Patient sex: M
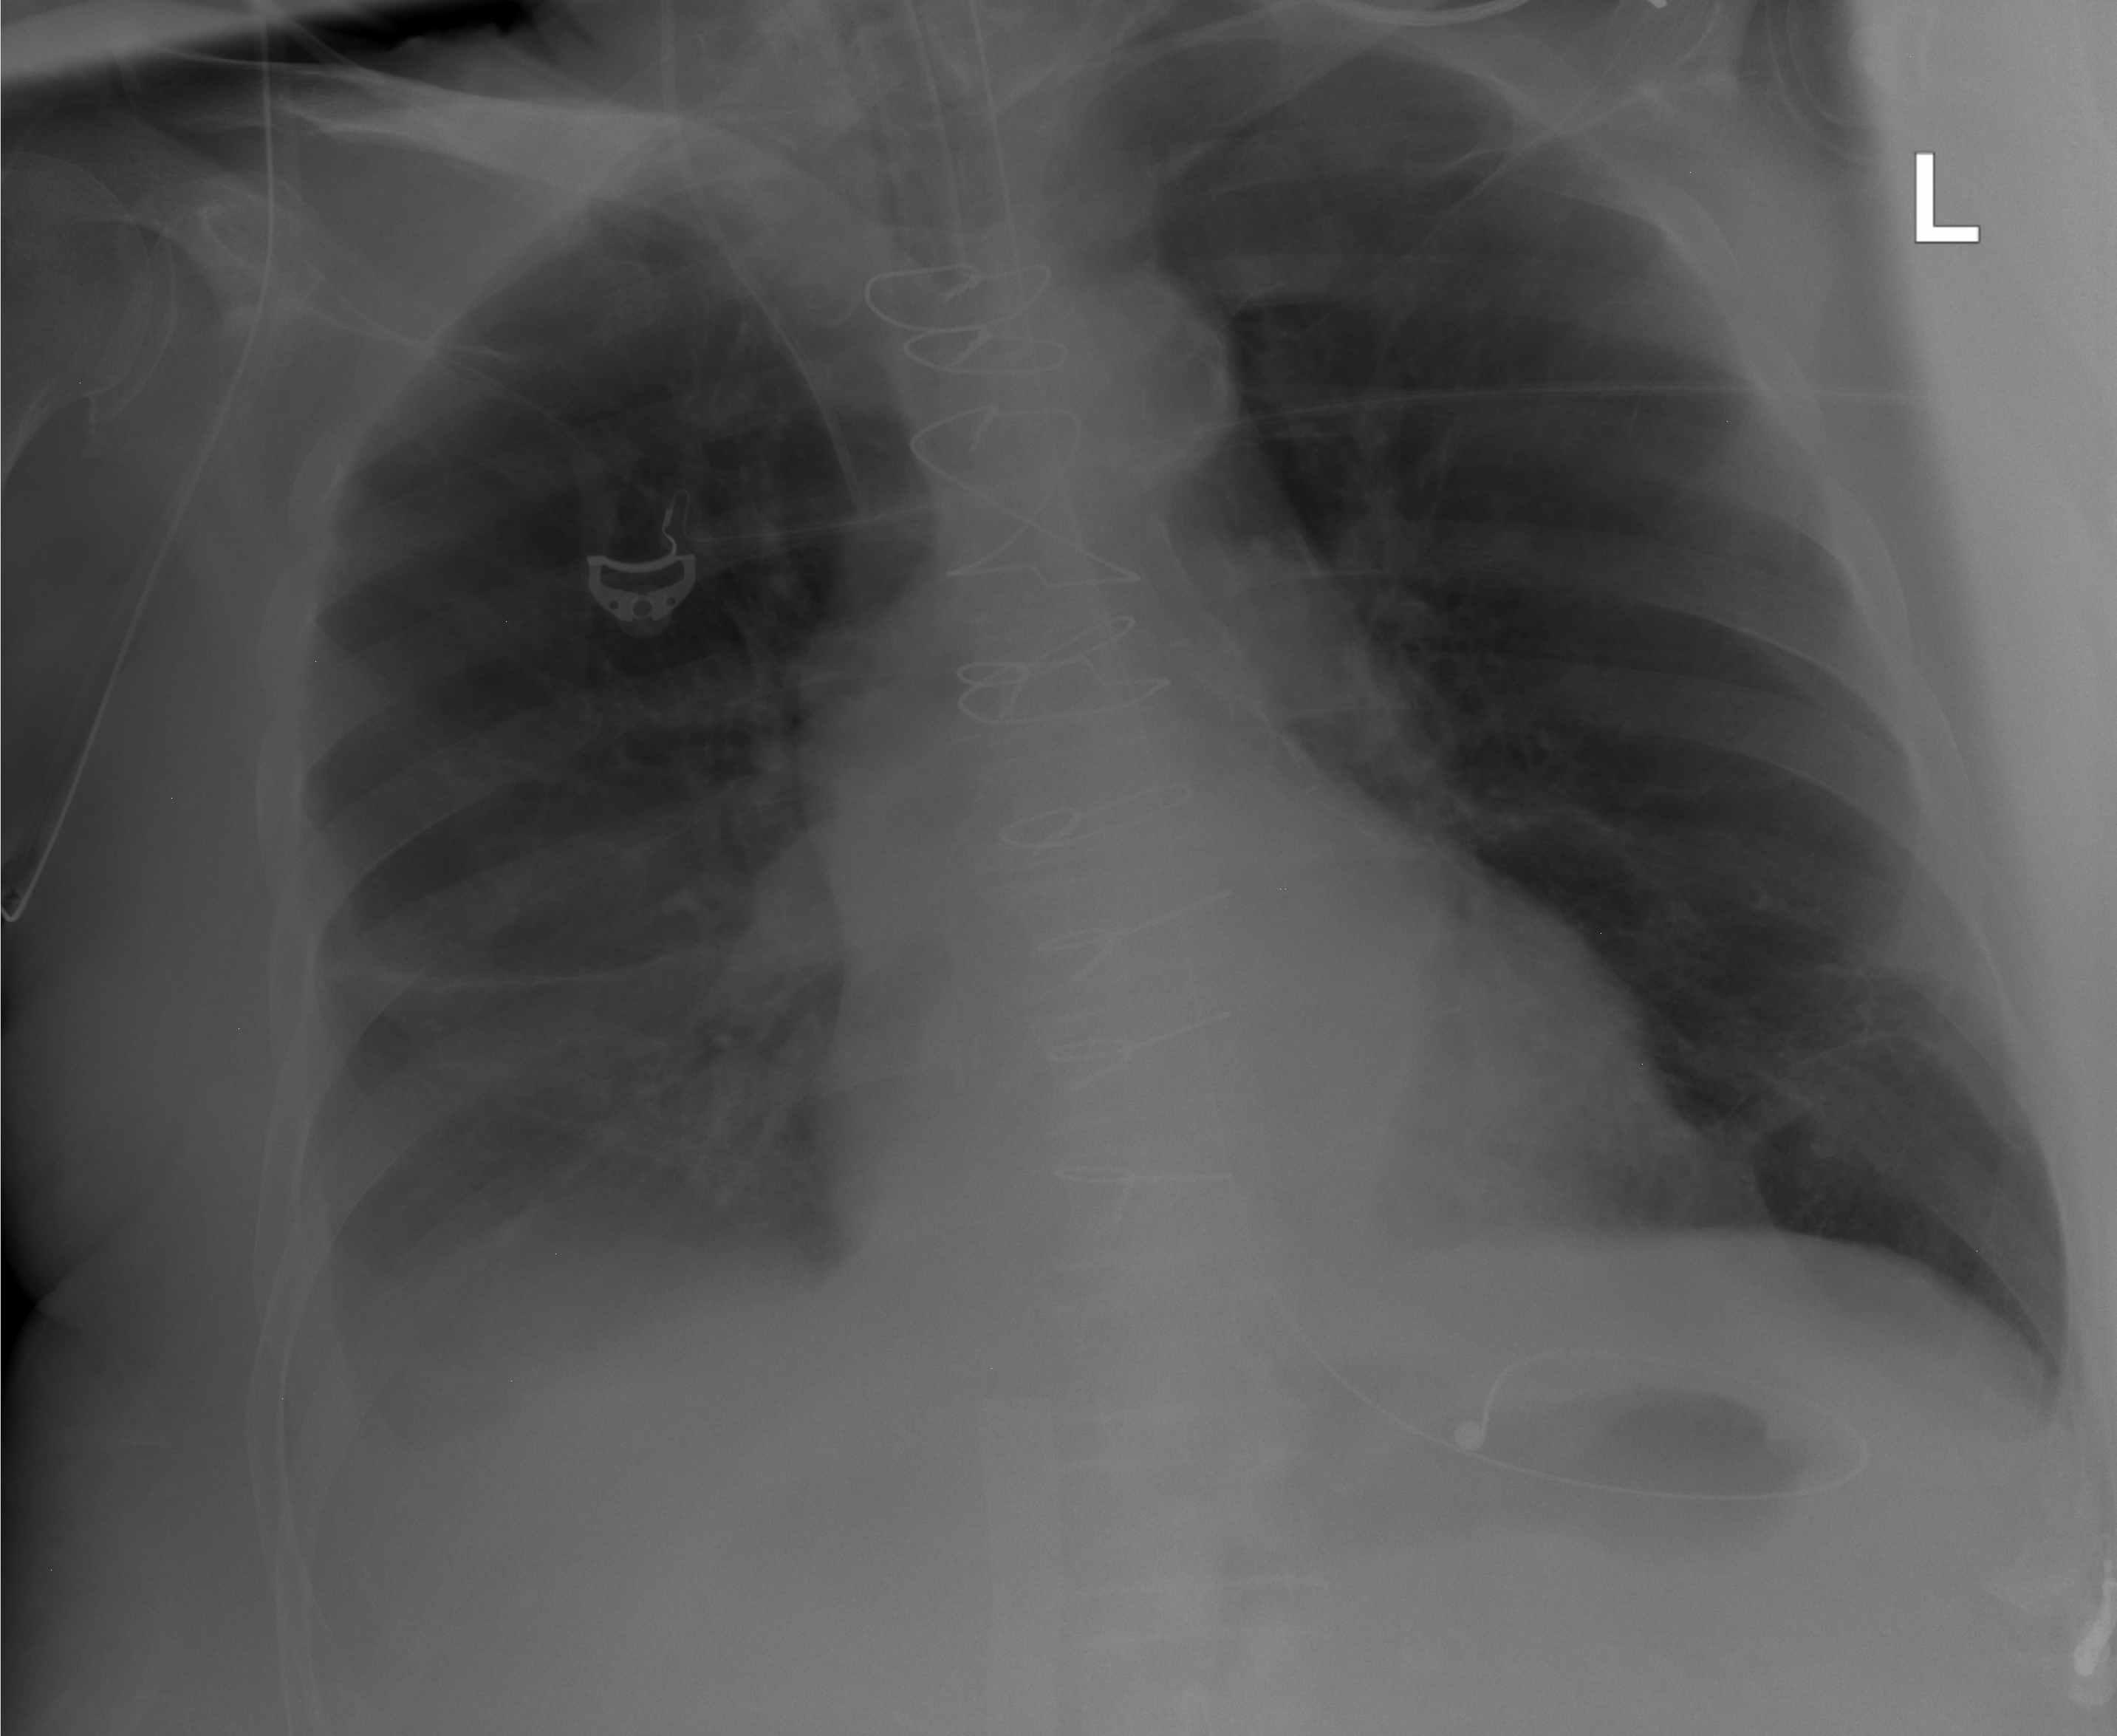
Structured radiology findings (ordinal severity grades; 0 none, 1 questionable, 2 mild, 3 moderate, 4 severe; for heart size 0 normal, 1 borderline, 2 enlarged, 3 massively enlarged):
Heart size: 1
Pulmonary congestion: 0
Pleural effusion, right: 1
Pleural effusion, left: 1
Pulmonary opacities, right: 0
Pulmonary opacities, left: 0
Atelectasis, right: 2
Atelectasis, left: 2